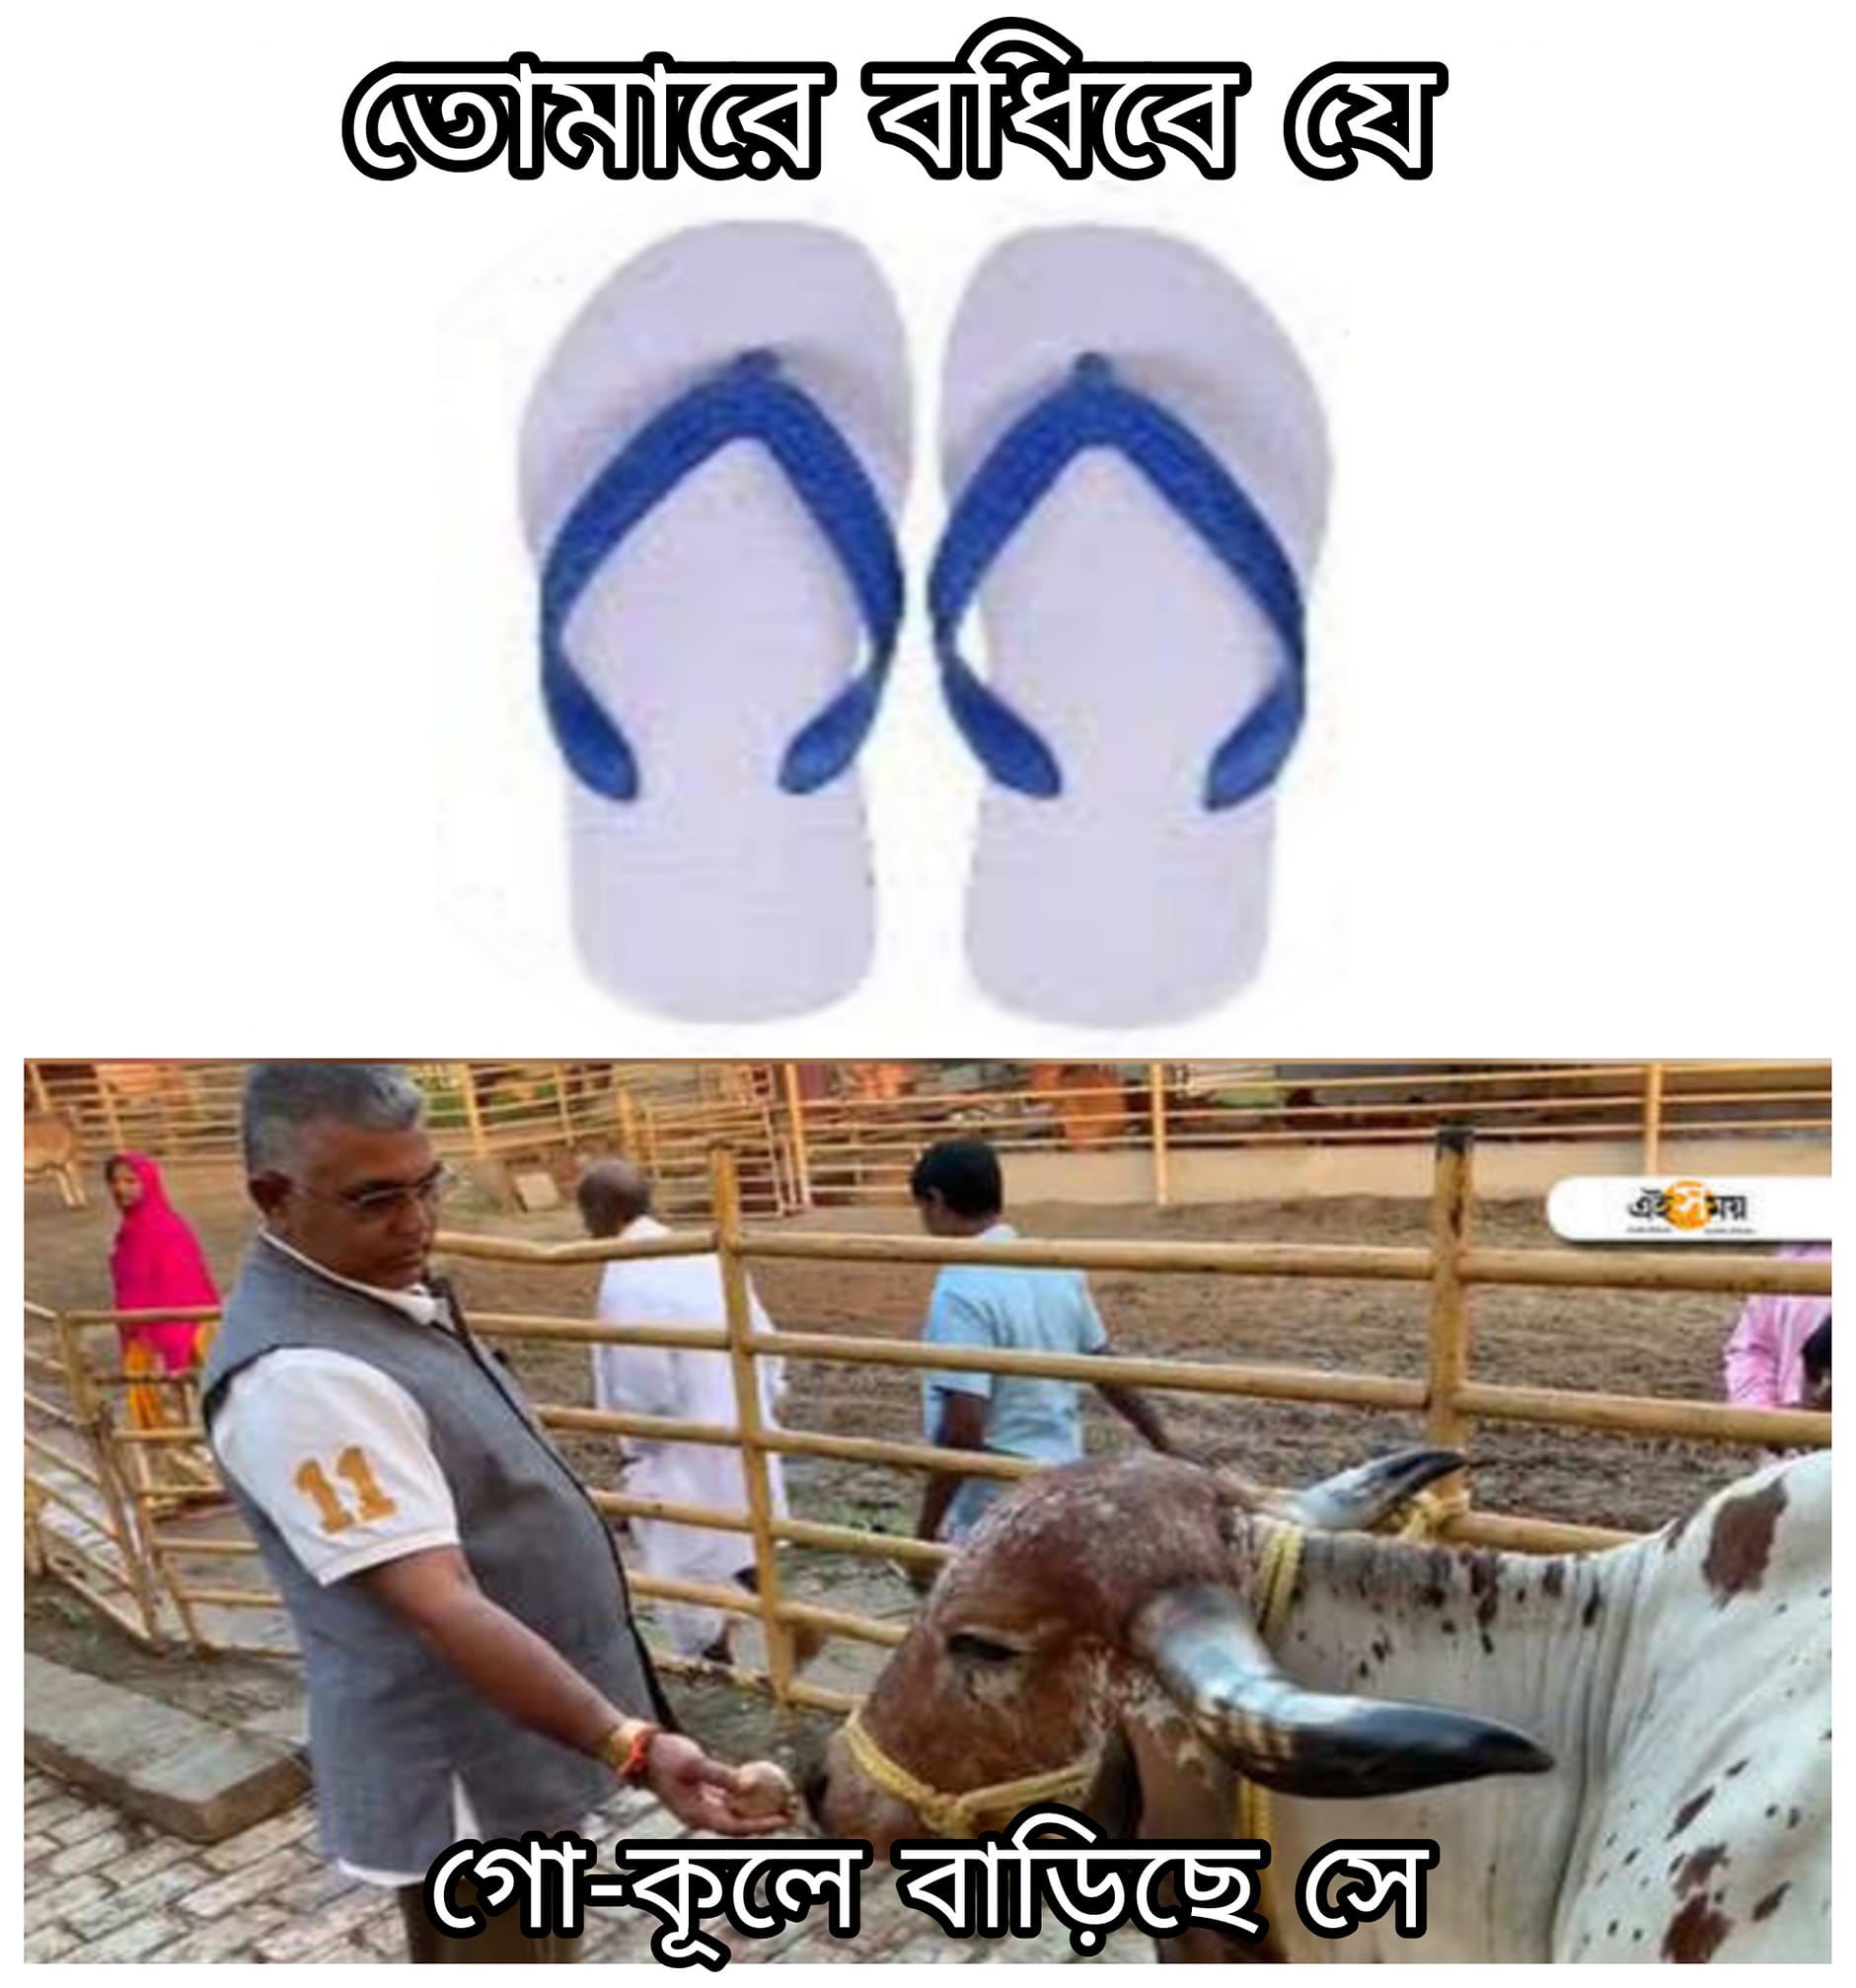
Caption: তোমারে বধিবে যে    গো-কুলে বাড়িছে সে
Label: hate